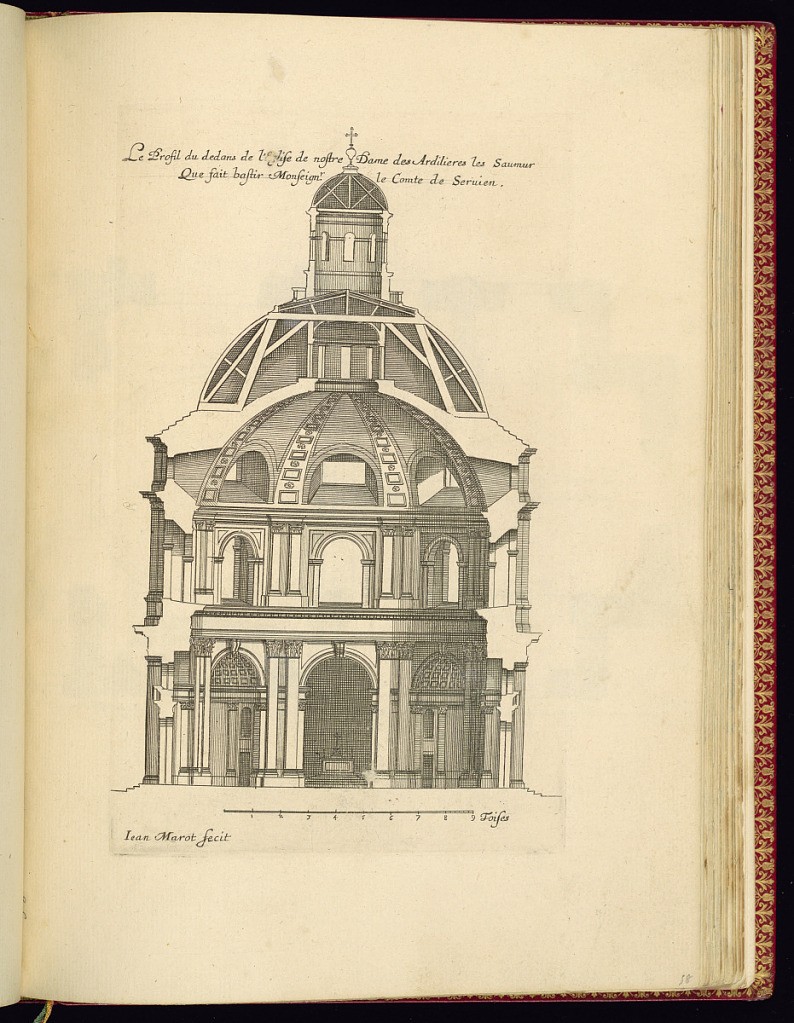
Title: Le Profil du dedans de l’Eglise de nostre Dame des Ardilieres les Saumur Que fait bastir Monseignr. Le Comte de Servien
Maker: Jean Marot, French, 1619 - 1679
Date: ca.1635–ca.1660
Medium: Etching on laid paper
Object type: Print
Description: An architectural section of the interior of a church showing a central rotunda topped with a dome and cupola. The interior features arches, pilasters, an altar with a cross, and coffered arched ceilings. A scale below. The plate is titled and signed.